Question: I need to use custom radio buttons with background image, and space them evenly horizontally, I can achieve the spacing but cannot position the background image in the center of each button. My layout is as below.
'''
<RelativeLayout xmlns:android="http://schemas.android.com/apk/res/android"
android:layout_width="match_parent"
android:layout_height="58dp">
<RadioGroup
android:id="@+id/group_bottom_bar"
android:layout_width="match_parent"
android:layout_height="52dp"
android:orientation="horizontal">
<RadioButton
android:id="@+id/v4_btn_trip"
style="@style/BottomTabBarButtonStyle"
android:button="@drawable/v4_tabbar_radio_trip" />
<RadioButton
android:id="@+id/v4_btn_agenda"
style="@style/BottomTabBarButtonStyle"
android:button="@drawable/v4_tabbar_radio_agenda" />
<RadioButton
android:id="@+id/v4_btn_favorite"
style="@style/BottomTabBarButtonStyle"
android:button="@drawable/v4_tabbar_radio_favorite" />
<RadioButton
android:id="@+id/v4_btn_settings"
style="@style/BottomTabBarButtonStyle"
android:button="@drawable/v4_tabbar_radio_settings" />
</RadioGroup>
</RelativeLayout>
'''
The style is per below:
'''
<style name="BottomTabBarButtonStyle">
<item name="android:layout_width">wrap_content</item>
<item name="android:layout_height">wrap_content</item>
<item name="android:gravity">center_horizontal</item>
<item name="android:layout_weight">1</item>
'''
I already set the gravity to center_horizontal.
I tried to replace 'android:button' with 'android:background' but that just stretched the image.
One of the selector files (v4_tabbar_radio_trip)
'''
<?xml version="1.0" encoding="utf-8"?>
<selector xmlns:android="http://schemas.android.com/apk/res/android">
<item android:drawable="@drawable/ic_bottom_tab_trip_active" android:state_checked="true" android:state_pressed="true" />
<item android:drawable="@drawable/ic_bottom_tab_trip_active" android:state_pressed="true" />
<item android:drawable="@drawable/ic_bottom_tab_trip_active" android:state_checked="true" />
<item android:drawable="@drawable/ic_bottom_tab_trip" />
</selector>
'''
This is its current state.
The expected output is that the background image (the two dots) is in the middle of the greyed area (which is the radio button), not aligned to the left. Similarly for other icons

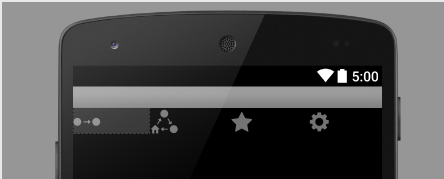
Answer: You can try this layout xml.
'''
<LinearLayout xmlns:android="http://schemas.android.com/apk/res/android"
android:layout_width="match_parent"
android:layout_height="58dp" >
<RadioGroup
android:id="@+id/group_bottom_bar"
android:layout_width="match_parent"
android:layout_height="52dp"
android:orientation="horizontal" >
<View
android:layout_width="match_parent"
android:layout_height="0dp"
android:layout_weight="1" />
<RadioButton
android:id="@+id/v4_btn_trip"
android:layout_gravity="center"
android:button="@drawable/v4_tabbar_radio_trip" />
<View
android:layout_width="match_parent"
android:layout_height="0dp"
android:layout_weight="1" />
<RadioButton
android:id="@+id/v4_btn_agenda"
android:layout_gravity="center"
android:button="@drawable/v4_tabbar_radio_agenda" />
<View
android:layout_width="match_parent"
android:layout_height="0dp"
android:layout_weight="1" />
<RadioButton
android:id="@+id/v4_btn_favorite"
android:layout_gravity="center"
android:button="@drawable/v4_tabbar_radio_favorite" />
<View
android:layout_width="match_parent"
android:layout_height="0dp"
android:layout_weight="1" />
<RadioButton
android:id="@+id/v4_btn_settings"
android:layout_gravity="center"
android:button="@drawable/v4_tabbar_radio_settings" />
<View
android:layout_width="match_parent"
android:layout_height="0dp"
android:layout_weight="1" />
</RadioGroup>
</LinearLayout>
'''
I know this is not good way of handling the things but it can do a trick for you and it is feasible for all screens.
Try it. Hope this helps you.